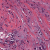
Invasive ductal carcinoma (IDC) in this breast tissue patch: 1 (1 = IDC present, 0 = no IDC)